Question: I have a data frame like below having 'name' and 'email' column.
'''
df <- data.frame(name=c("maay,bhtr","nsgu,nhuts thang","affat,nurfs","nukhyu,biyts","ngyst,muun","nsgyu,noon","utrs guus,book","thum,cryant","mumt,cant","bhan,btan","khtri,ntuk","ghaan,rstu","shaan,btqaan","nhue,bjtraan","wutys,cyun","hrtsh,jaan"),
email=c("maay.bhtr@email.com","nsgu.nhuts@gmail.com","asfa.1234@gmail.com","nukhyu.biyts@gmail.com","ngyst.muun@gmail.com","nsgyu.noon@gmail.com","utrs.book@hotmail.com","thum.cryant@live.com","mumt.cant@gmail.com","bhan.btan@gmail.com","khtri.ntuk@gmail.c.om","chang.lee@gmail.com","shaan.btqaan@gmail.com","nhue.bjtraan@gmail.com","wutys.cyun@gmailcom","hrtsh.jaan@gmail.com"))
'''
I am looking for a function by which i can check if the first name or last name matches with mail id then mutate new column to true.

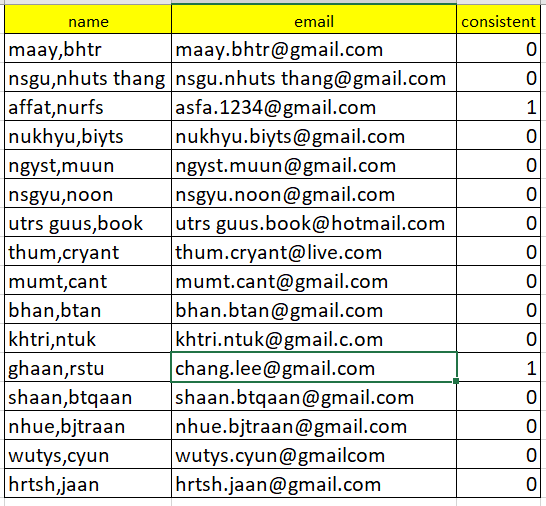
Answer: Maybe you can try
'''
within(
df,
consistent <- mapply(
function(x, y) 1 - any(mapply(grepl, x, y) | mapply(grepl, x, y)),
strsplit(name, ","),
strsplit(gsub("@.*", "", email), "\.")
)
)
'''
which gives
'''
name email consistent
1 maay,bhtr maay.bhtr@email.com 0
2 nsgu,nhuts thang nsgu.nhuts@gmail.com 0
3 affat,nurfs asfa.1234@gmail.com 1
4 nukhyu,biyts nukhyu.biyts@gmail.com 0
5 ngyst,muun ngyst.muun@gmail.com 0
6 nsgyu,noon nsgyu.noon@gmail.com 0
7 utrs guus,book utrs.book@hotmail.com 0
8 thum,cryant thum.cryant@live.com 0
9 mumt,cant mumt.cant@gmail.com 0
10 bhan,btan bhan.btan@gmail.com 0
11 khtri,ntuk khtri.ntuk@gmail.c.om 0
12 ghaan,rstu chang.lee@gmail.com 1
13 shaan,btqaan shaan.btqaan@gmail.com 0
14 nhue,bjtraan nhue.bjtraan@gmail.com 0
15 wutys,cyun wutys.cyun@gmailcom 0
16 hrtsh,jaan hrtsh.jaan@gmail.com 0
'''